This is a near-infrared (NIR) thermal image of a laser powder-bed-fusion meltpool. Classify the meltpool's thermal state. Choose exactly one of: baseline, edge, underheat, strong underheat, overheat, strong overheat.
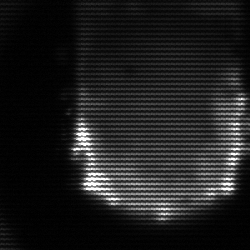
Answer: baseline